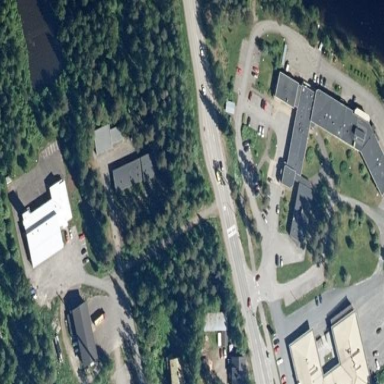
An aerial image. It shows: Hospital providing healthcare services.